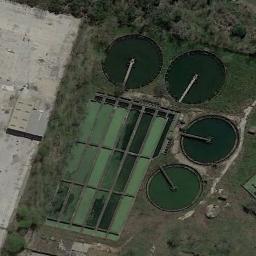
Label: storage tanks